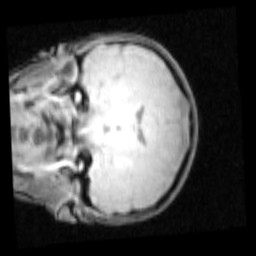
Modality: PDw
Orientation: coronal
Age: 15
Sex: female
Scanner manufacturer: siemens
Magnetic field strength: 3 T
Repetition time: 0.25 s
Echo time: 0.00103 s